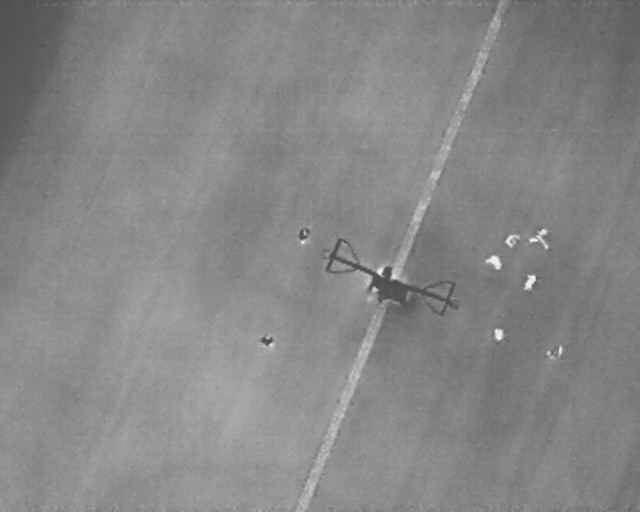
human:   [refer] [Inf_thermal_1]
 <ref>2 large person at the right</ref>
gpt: <box>[[82, 44, 85, 48, 2], [75, 49, 78, 53, 2]]</box>

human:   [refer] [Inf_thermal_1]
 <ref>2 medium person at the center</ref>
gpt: <box>[[45, 44, 48, 47, 2], [40, 64, 43, 68, 2]]</box>

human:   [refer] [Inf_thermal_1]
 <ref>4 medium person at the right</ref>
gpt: <box>[[78, 45, 81, 48, 2], [81, 53, 84, 56, 18], [76, 64, 79, 66, 2], [85, 66, 87, 70, 2]]</box>